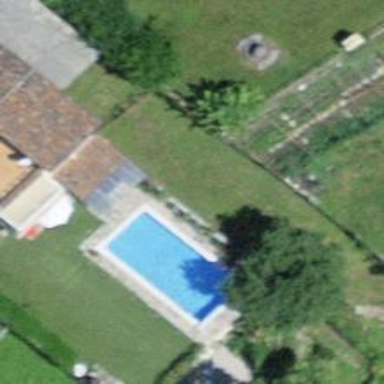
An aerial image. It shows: Swimming pool located in leisure land.